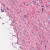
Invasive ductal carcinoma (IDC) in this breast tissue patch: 0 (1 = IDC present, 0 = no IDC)